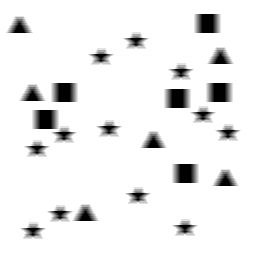
Squares: 6
Triangles: 6
Stars: 12
Total shapes: 24